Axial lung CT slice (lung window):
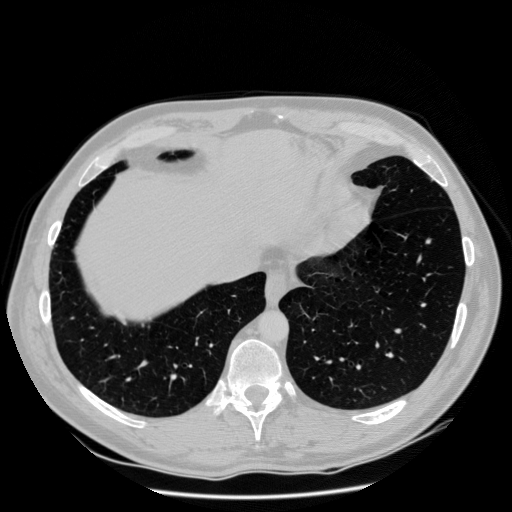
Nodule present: no